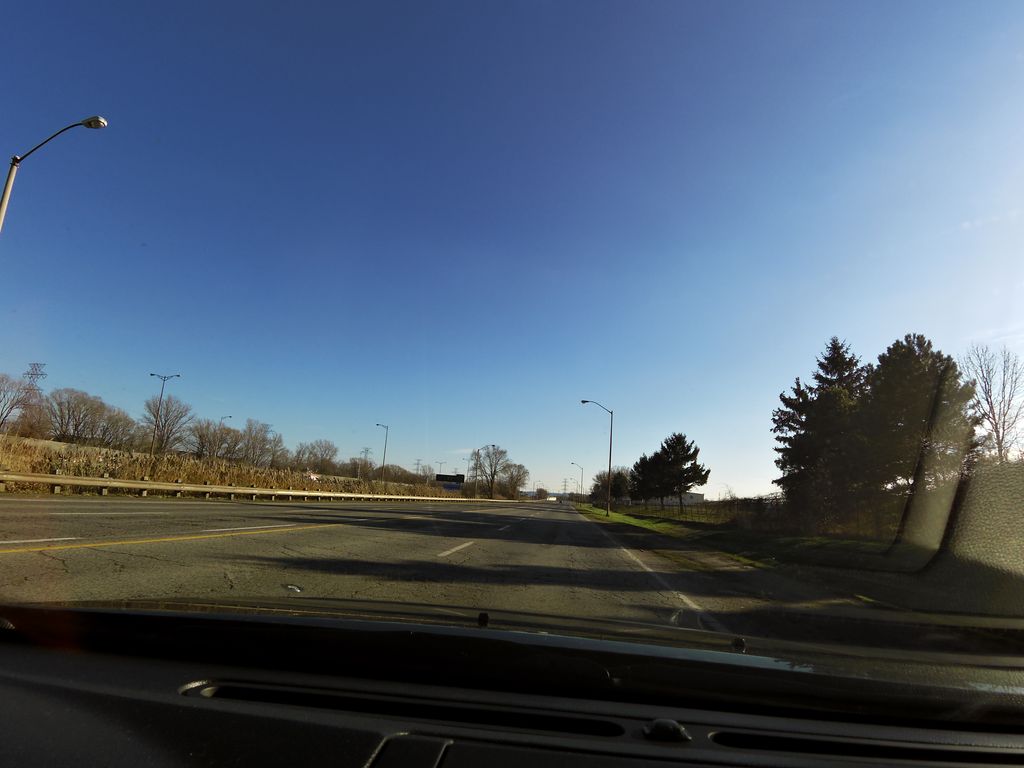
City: hamilton